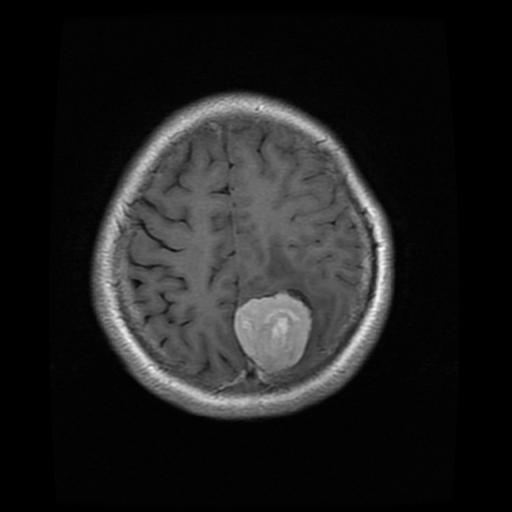
Label: meningioma